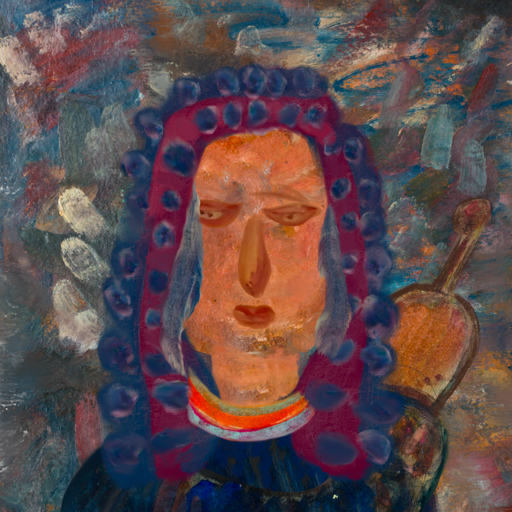
Background: Boggyland, Head And Neck Front: Boggyland, Face Front: Pious_Lady, Bust: Pipe, Hair Front: Hill_Girl, Head Accessory: Blank, Second Necklace: Blank, Necklace: Sisters, Baby: Blank